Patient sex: M
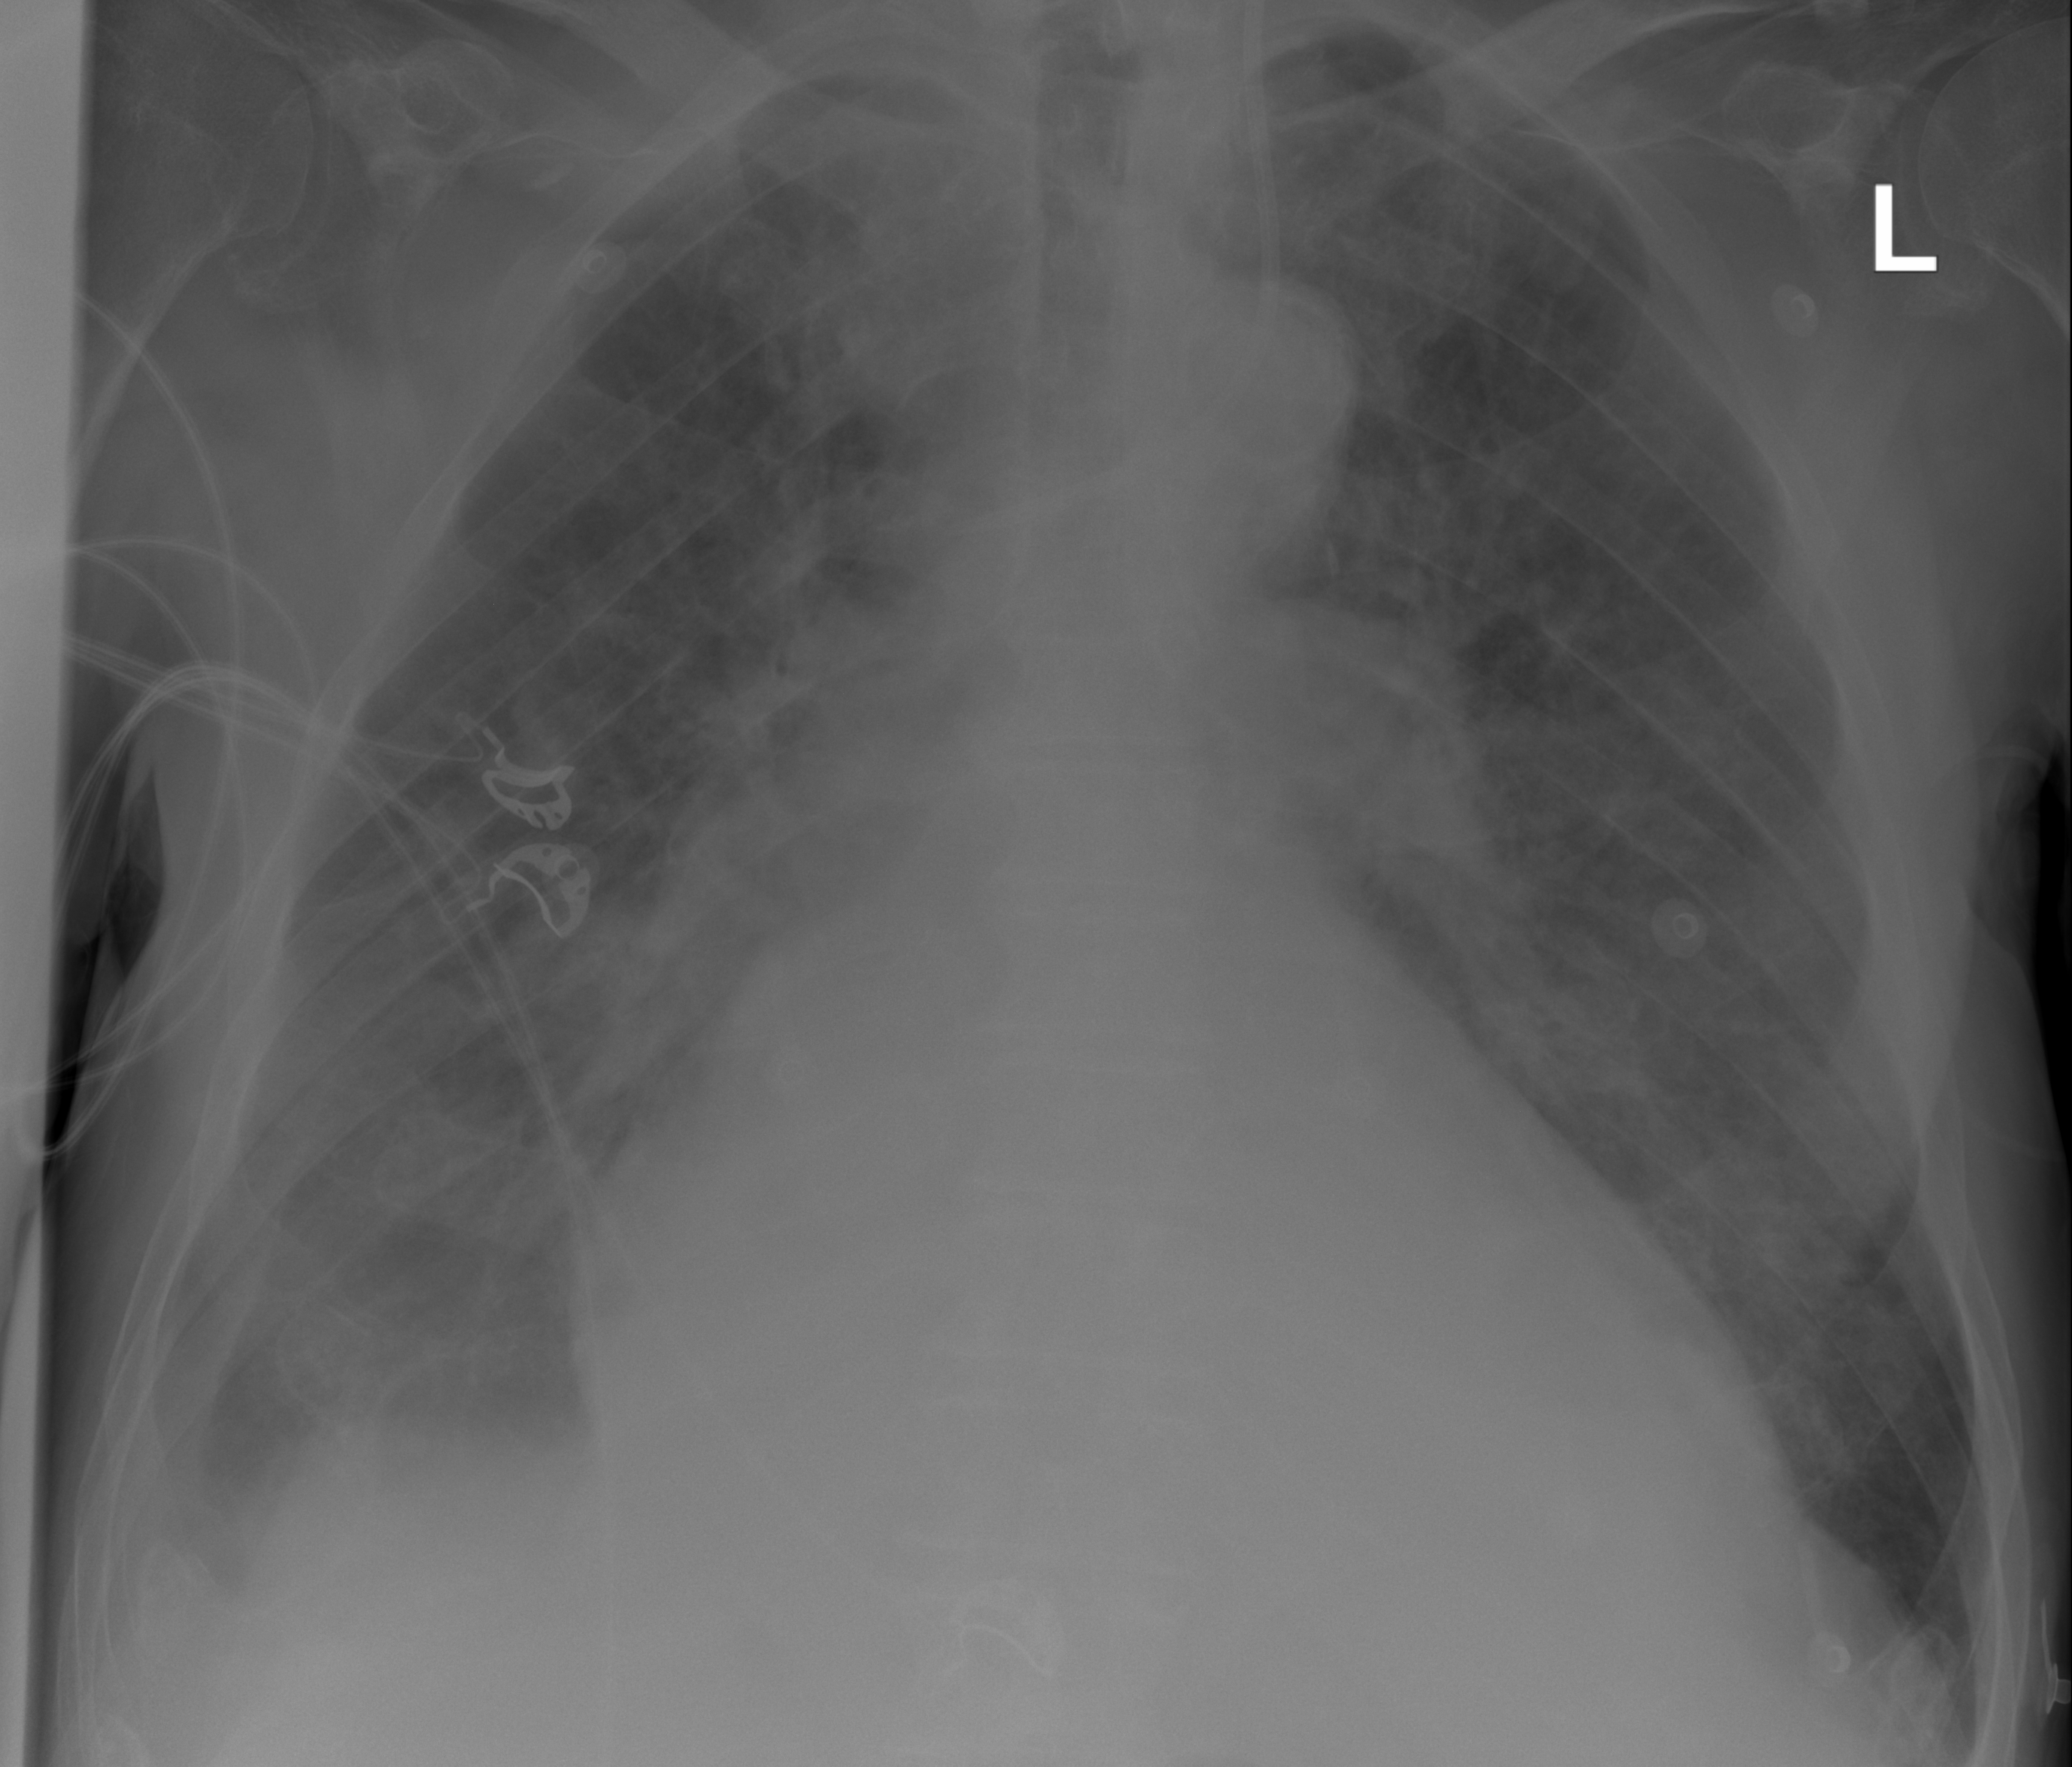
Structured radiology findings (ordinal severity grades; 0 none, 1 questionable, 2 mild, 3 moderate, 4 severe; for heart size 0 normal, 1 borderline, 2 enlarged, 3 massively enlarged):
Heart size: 3
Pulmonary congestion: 3
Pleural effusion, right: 3
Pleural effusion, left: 2
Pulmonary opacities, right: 3
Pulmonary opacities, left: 3
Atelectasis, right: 3
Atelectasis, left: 2